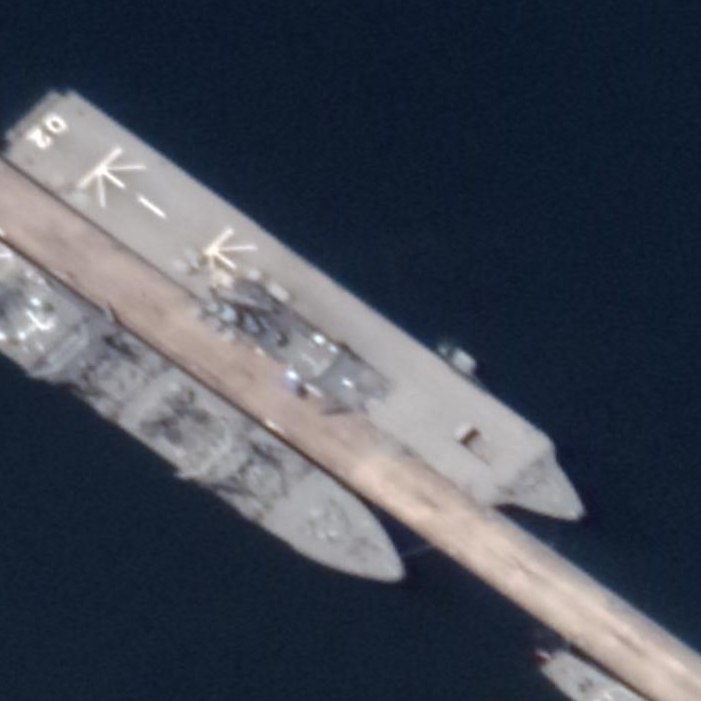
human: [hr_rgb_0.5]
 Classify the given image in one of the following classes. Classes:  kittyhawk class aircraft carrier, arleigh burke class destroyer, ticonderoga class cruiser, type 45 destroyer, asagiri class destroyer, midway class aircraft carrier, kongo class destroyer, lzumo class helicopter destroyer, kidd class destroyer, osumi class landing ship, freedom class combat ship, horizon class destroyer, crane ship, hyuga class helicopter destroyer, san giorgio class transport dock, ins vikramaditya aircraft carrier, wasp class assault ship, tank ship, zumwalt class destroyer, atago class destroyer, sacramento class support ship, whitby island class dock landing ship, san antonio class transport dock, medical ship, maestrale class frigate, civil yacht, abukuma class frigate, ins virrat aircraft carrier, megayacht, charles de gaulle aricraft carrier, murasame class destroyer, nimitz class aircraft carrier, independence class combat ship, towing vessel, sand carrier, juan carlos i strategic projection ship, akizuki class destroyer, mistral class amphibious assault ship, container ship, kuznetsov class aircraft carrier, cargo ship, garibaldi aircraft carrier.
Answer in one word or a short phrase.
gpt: Osumi class landing ship